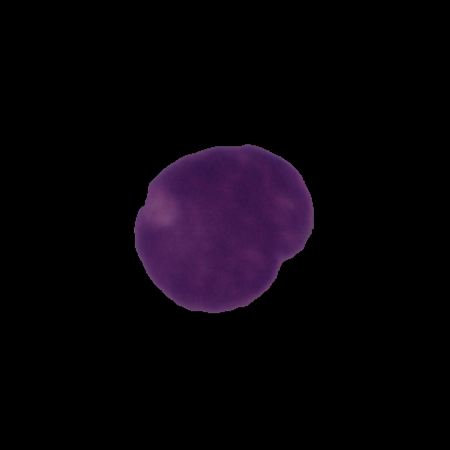
Label: cancer